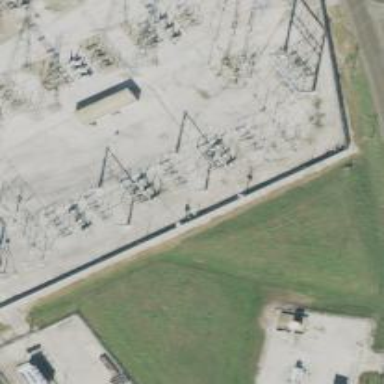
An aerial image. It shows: Switch for power supply.